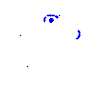
Particle: kaon